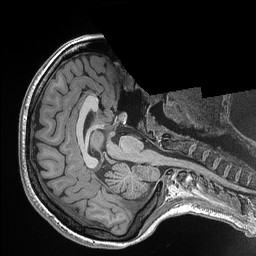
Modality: T1w
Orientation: axial
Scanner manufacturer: siemens
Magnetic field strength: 3 T
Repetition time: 2.3 s
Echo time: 0.00298 s